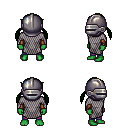
a pixel art fantasy rpg character, male body template, orc, green skin, chain mail, magenta pants, green twin-tailed hairstyle, metal helm, cloth bracers, four views (front, back, left, right), 2x2 character sprite sheet, small pixel art, hard edges, no anti-aliasing